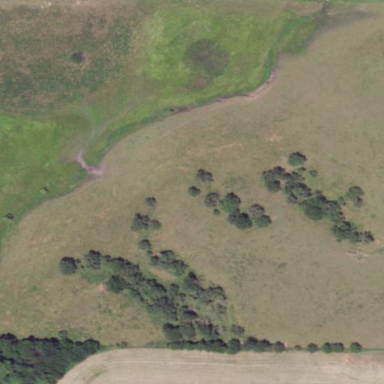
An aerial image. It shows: Beautiful meadow.